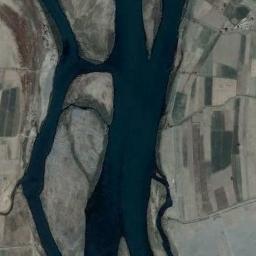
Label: river